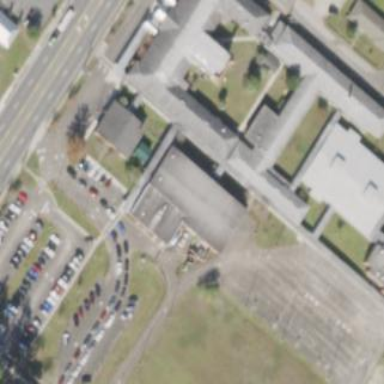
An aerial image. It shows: School building.